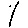
Label: line